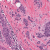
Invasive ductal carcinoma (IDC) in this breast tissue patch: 0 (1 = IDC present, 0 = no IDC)